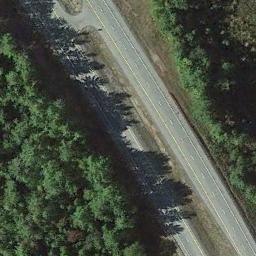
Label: freeway